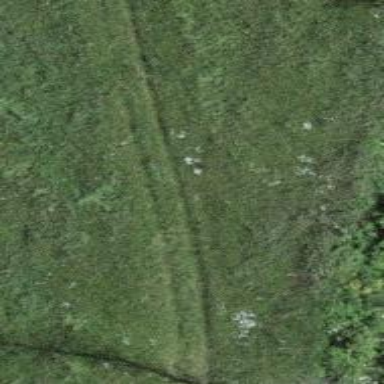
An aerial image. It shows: Path with surface of grass pavers.